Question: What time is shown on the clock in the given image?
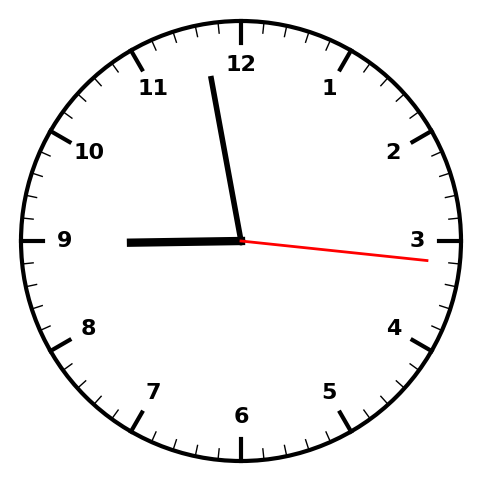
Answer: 08:58:16